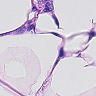
Metastatic tissue present: yes